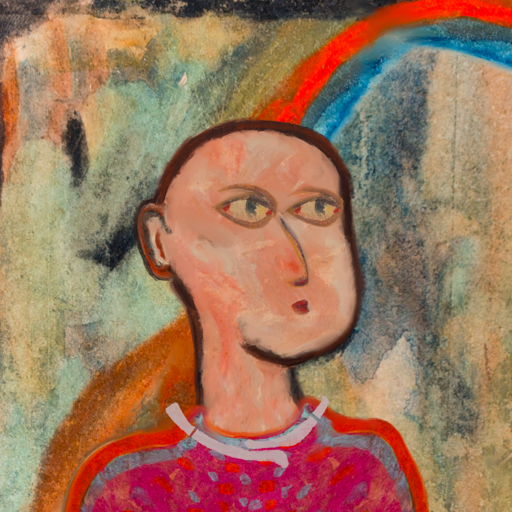
Background: Childish, Head And Neck Side: Roy_Bahadur, Face Side: GypsyMother, Bust: Sisters, Hair Side: Blank, Head Accessory: Blank, Second Necklace: Blank, Necklace: Hypocrite_2, Baby: Blank